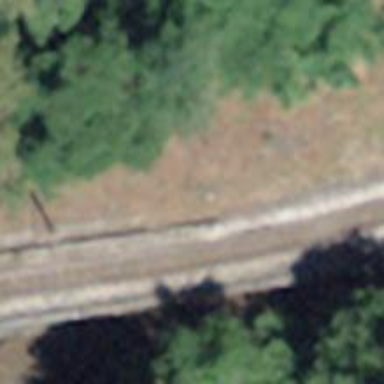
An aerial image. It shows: Narrow-gauge railway track with 1 electrified contact line.